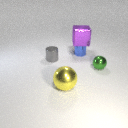
small blue metal cylinder behind large yellow metal sphere